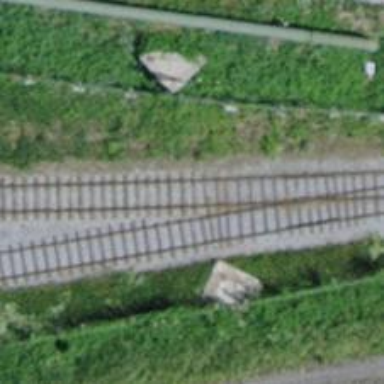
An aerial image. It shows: Single-track railway spur.